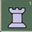
Piece: wR